Field crop: maize
Growth stage: 2
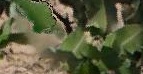
Species: maize